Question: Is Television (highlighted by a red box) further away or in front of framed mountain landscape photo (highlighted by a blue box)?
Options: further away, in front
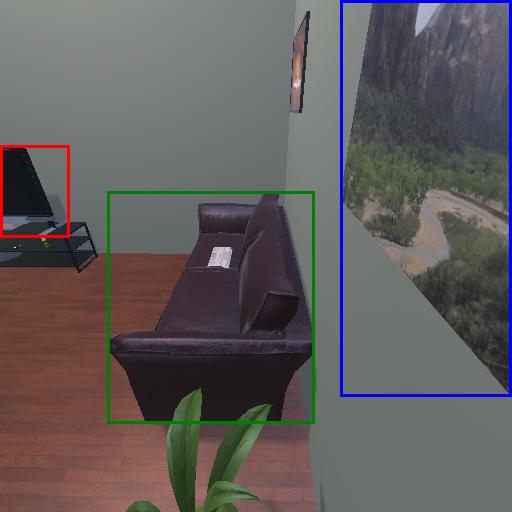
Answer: further away